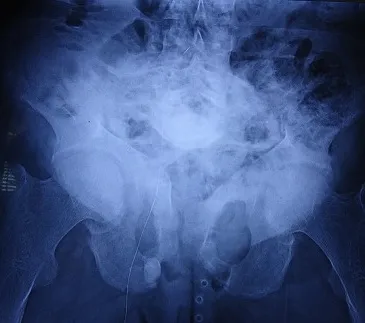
Multiples fractures of the pelvis (arrows).
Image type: radiology (x_ray)